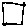
Label: square